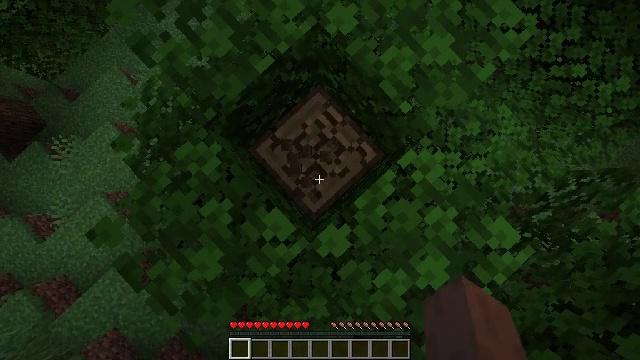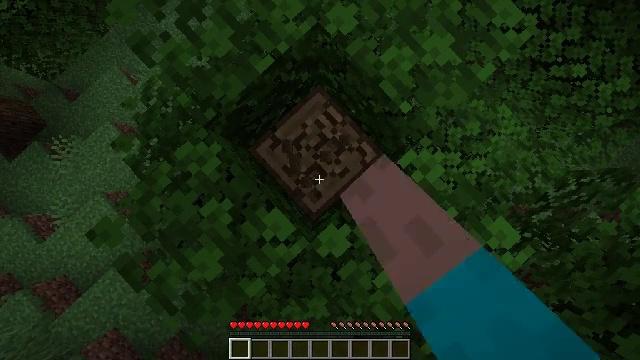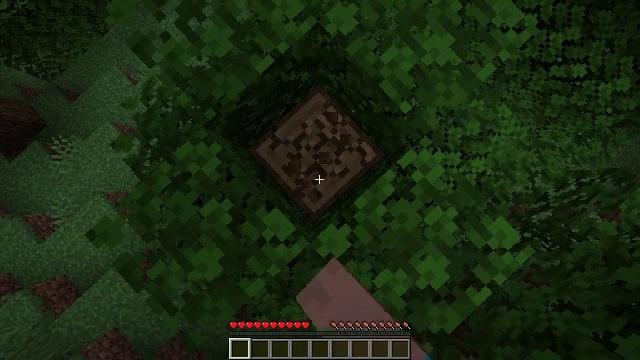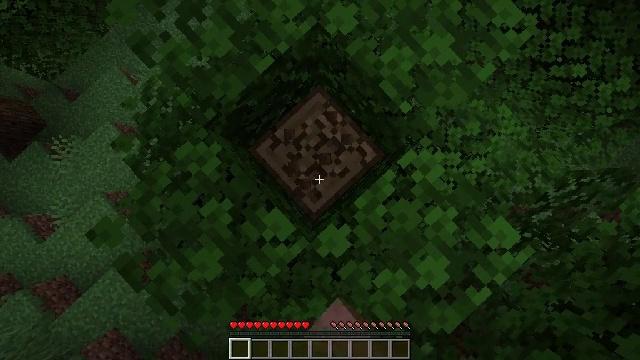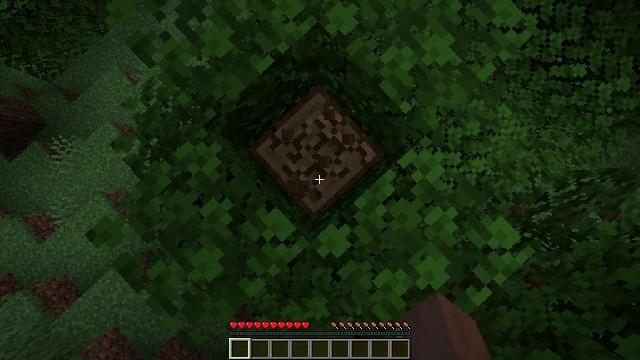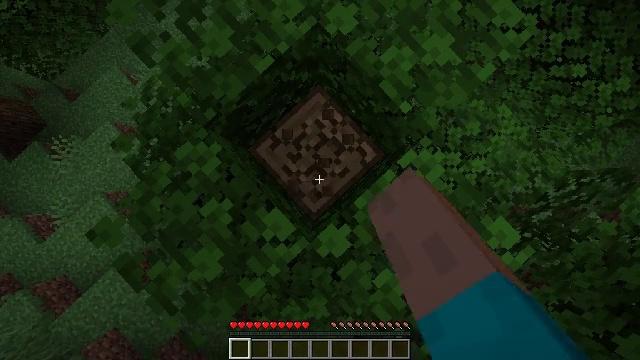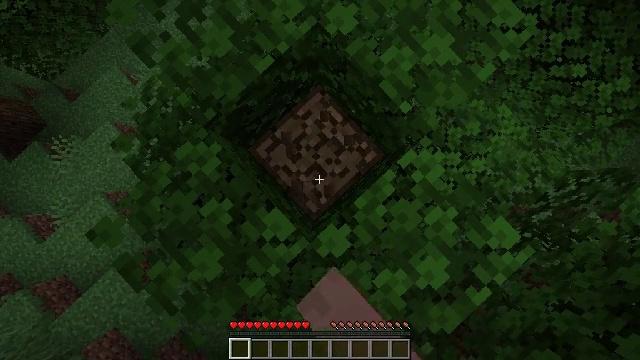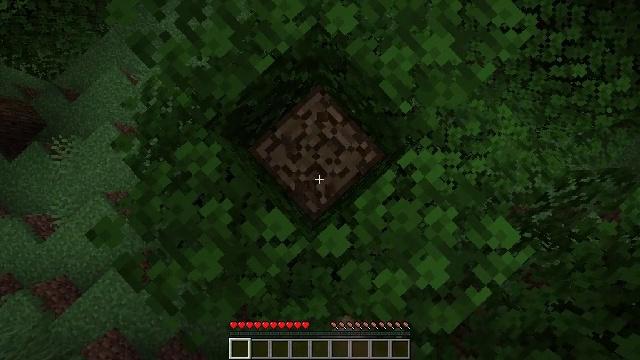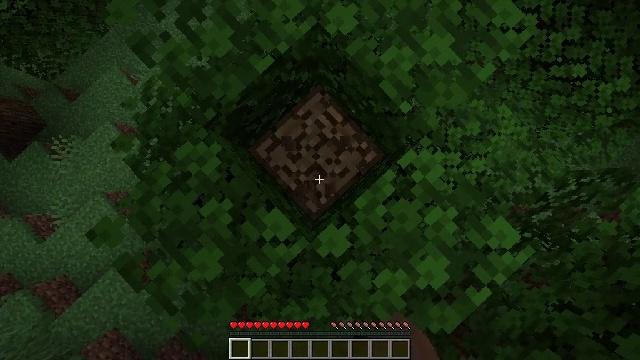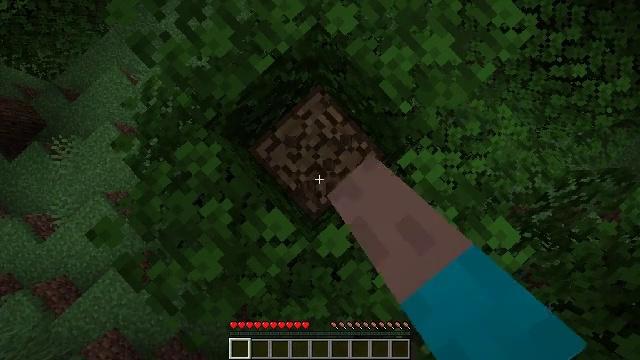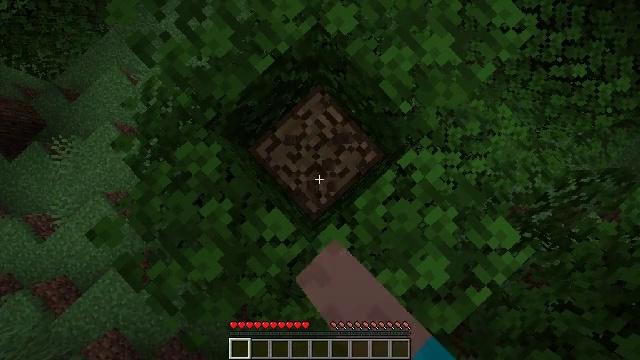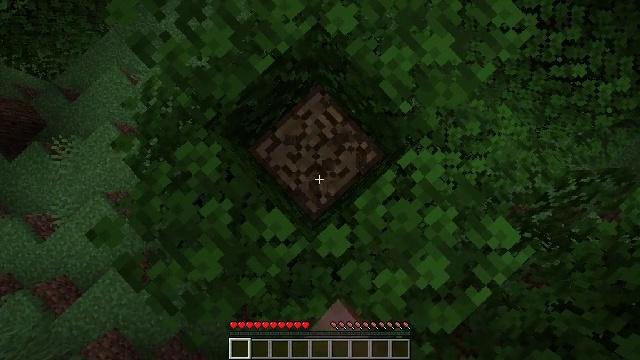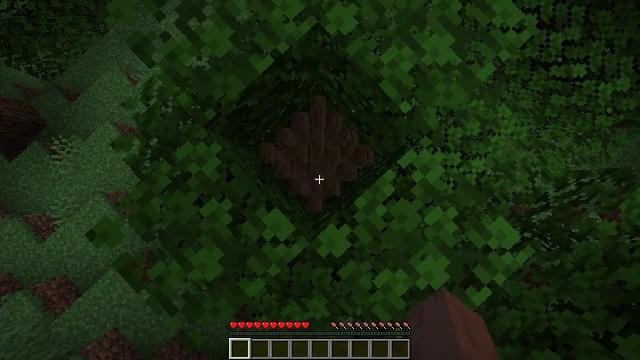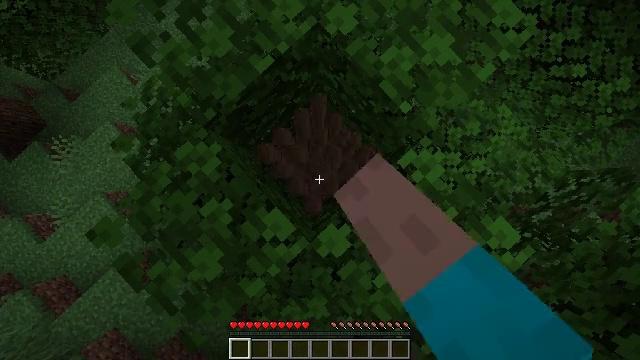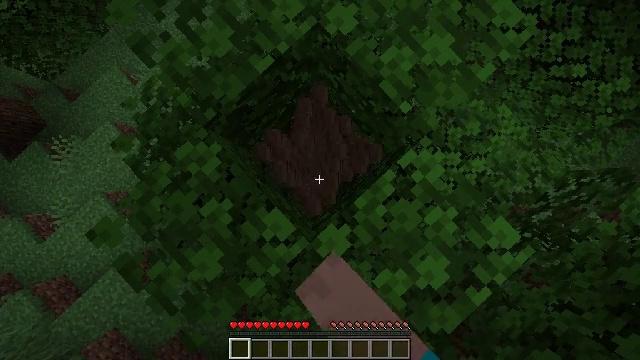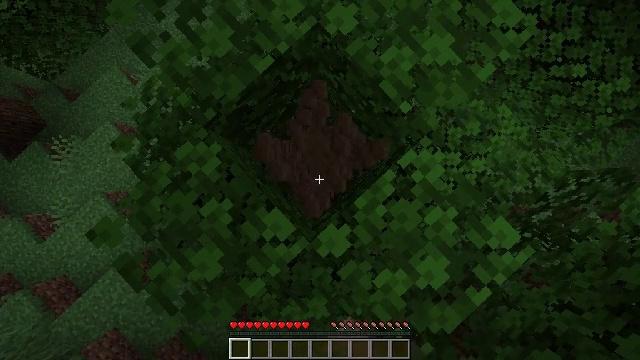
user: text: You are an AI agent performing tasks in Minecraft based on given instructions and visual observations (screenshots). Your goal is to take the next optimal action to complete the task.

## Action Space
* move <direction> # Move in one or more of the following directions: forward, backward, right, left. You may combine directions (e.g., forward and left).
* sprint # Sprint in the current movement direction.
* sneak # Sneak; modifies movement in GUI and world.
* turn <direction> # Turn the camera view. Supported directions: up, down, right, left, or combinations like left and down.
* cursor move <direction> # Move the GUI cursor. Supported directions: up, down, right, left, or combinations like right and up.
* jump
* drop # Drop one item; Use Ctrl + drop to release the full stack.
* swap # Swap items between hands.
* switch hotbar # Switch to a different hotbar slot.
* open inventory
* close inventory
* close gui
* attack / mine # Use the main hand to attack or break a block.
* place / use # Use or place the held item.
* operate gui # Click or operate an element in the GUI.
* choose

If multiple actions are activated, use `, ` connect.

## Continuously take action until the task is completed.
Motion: motion action
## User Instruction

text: Collect oak log for crafting.
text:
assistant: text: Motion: attack / mine
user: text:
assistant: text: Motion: attack / mine
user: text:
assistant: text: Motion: attack / mine
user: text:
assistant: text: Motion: attack / mine
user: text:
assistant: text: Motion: attack / mine
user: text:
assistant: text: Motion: attack / mine
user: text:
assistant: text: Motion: attack / mine
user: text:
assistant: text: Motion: attack / mine
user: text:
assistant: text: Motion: attack / mine
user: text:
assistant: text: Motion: attack / mine
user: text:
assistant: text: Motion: attack / mine
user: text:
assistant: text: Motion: attack / mine
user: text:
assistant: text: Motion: attack / mine
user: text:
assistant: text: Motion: attack / mine
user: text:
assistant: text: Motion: attack / mine
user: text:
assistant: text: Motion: move forward, attack / mine
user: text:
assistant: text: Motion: move forward, attack / mine
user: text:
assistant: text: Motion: move forward, turn right, attack / mine
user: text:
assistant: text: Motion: turn right and down, attack / mine
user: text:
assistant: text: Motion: turn right, attack / mine
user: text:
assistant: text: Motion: attack / mine
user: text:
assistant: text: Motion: move back, attack / mine
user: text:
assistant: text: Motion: move back, attack / mine
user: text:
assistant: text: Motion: move back, attack / mine
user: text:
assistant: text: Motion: move back, attack / mine
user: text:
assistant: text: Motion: attack / mine
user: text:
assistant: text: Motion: attack / mine
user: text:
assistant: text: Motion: attack / mine
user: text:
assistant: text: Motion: attack / mine
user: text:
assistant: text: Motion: attack / mine